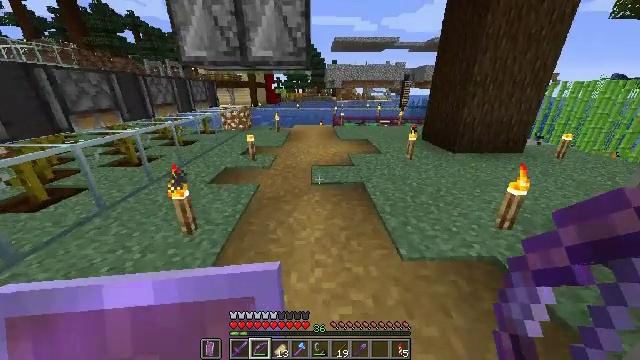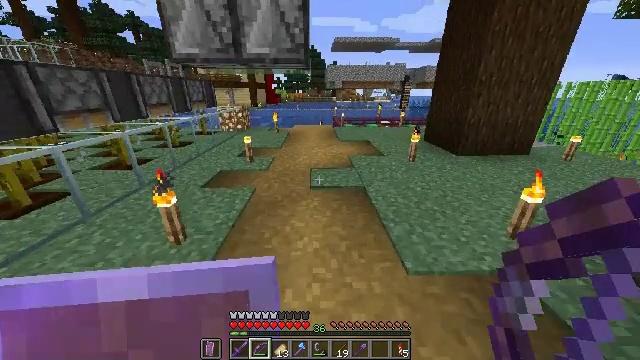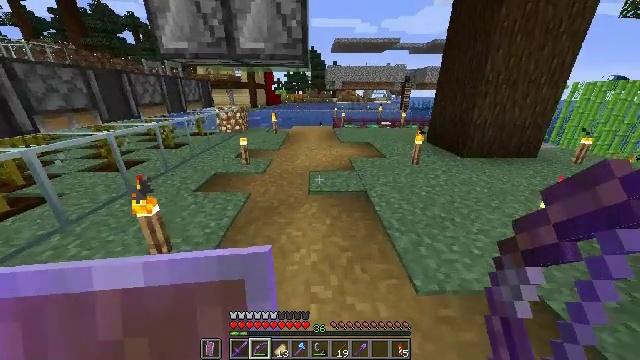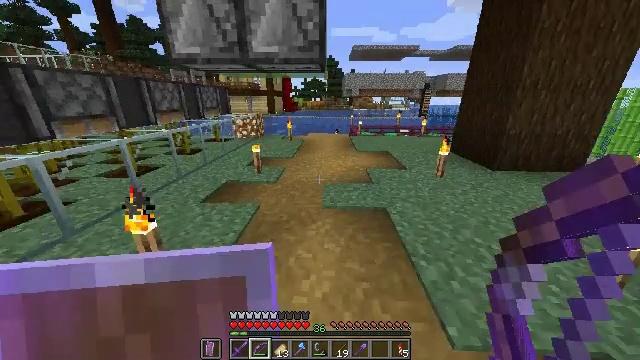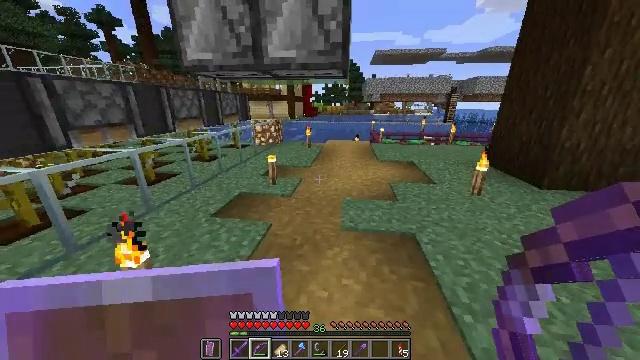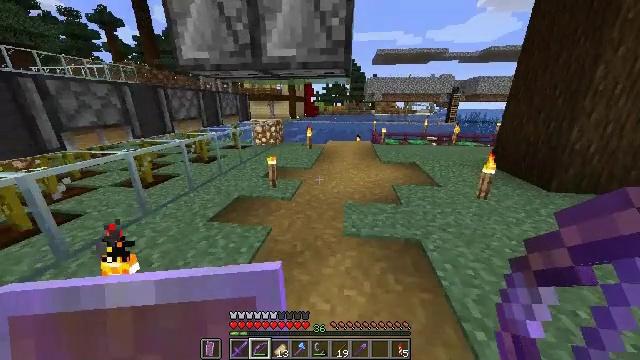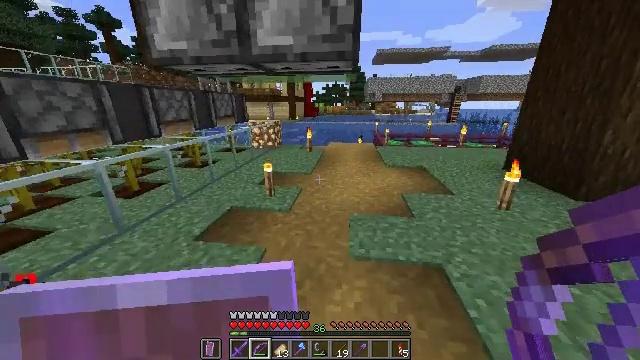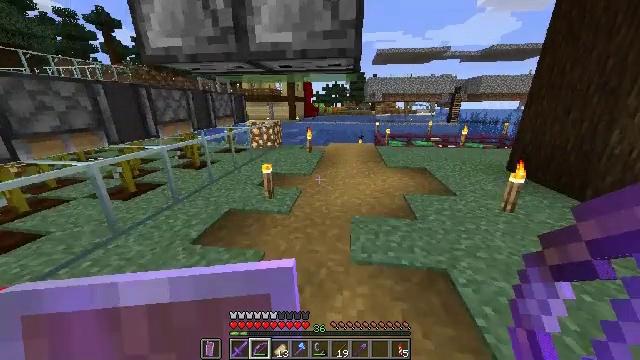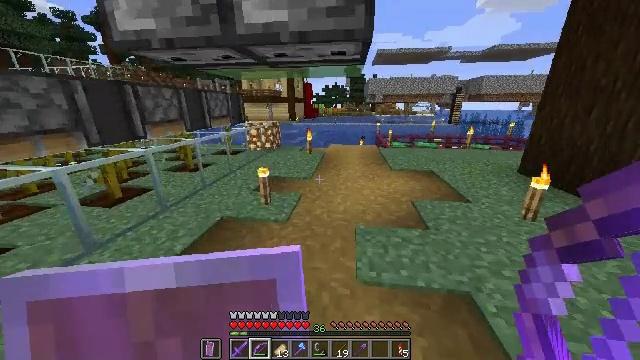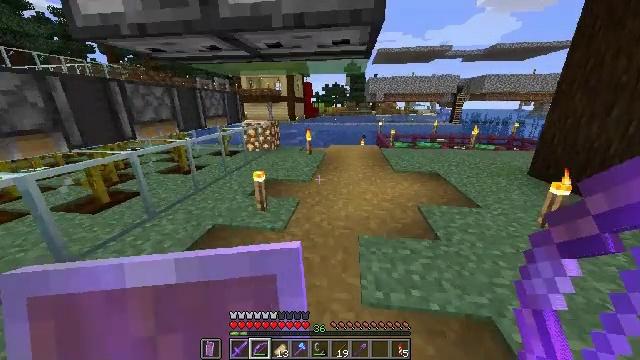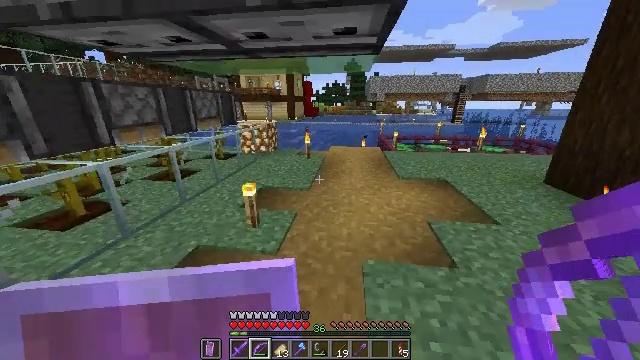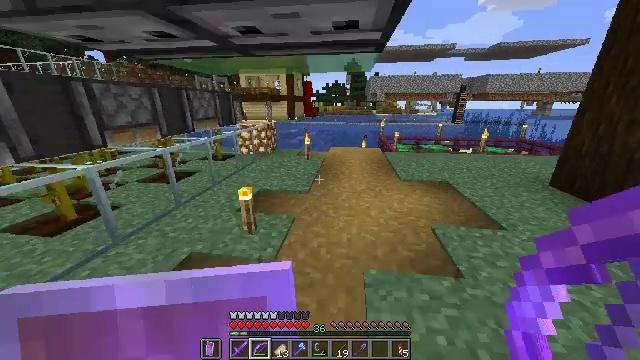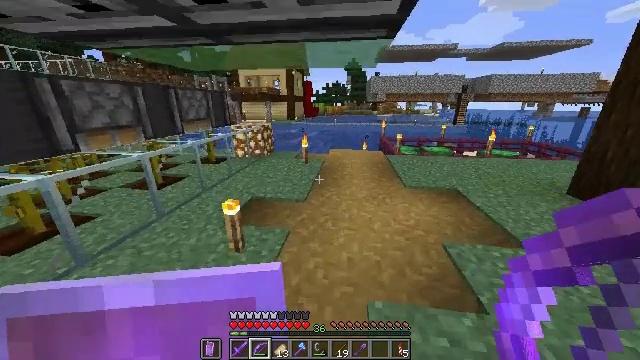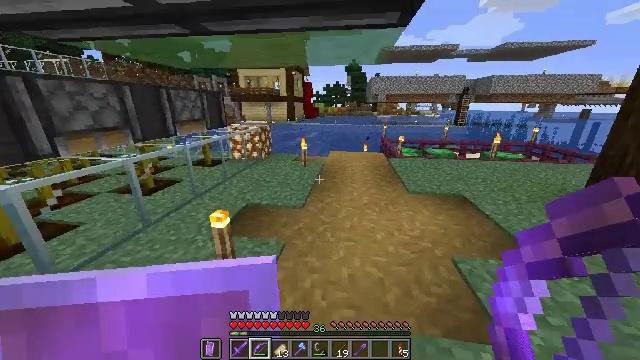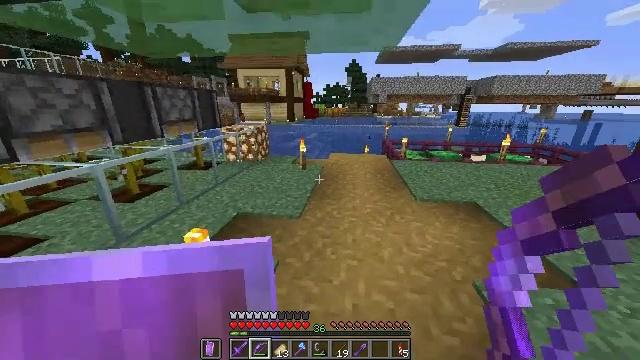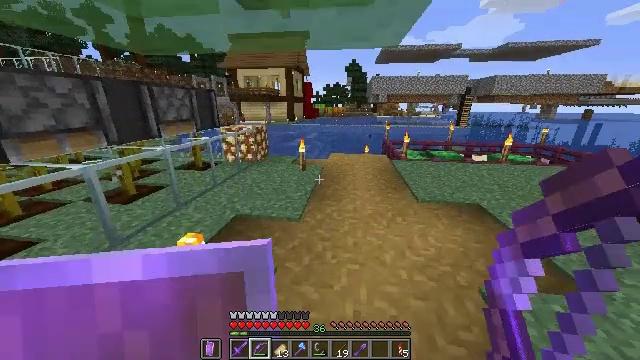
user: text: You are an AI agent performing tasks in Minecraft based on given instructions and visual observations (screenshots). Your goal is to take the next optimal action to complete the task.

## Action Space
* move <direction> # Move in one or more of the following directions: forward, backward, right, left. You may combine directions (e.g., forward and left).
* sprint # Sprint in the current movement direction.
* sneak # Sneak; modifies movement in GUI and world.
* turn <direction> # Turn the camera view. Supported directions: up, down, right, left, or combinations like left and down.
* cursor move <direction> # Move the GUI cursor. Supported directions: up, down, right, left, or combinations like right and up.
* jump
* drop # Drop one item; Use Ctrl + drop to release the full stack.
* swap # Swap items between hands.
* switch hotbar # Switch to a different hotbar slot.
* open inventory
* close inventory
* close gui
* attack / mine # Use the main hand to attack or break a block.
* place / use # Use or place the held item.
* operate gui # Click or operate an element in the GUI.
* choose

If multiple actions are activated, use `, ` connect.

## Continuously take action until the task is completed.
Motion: motion action
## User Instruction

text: Mine the yellow shulker box.
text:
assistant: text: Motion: move forward, sprint
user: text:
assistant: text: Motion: move forward, sprint
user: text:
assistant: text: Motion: move forward, sprint, turn left and up
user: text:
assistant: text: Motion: move forward, sprint, turn left and up
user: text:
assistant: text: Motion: move forward, sprint
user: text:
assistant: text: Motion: move forward, sprint
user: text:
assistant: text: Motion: move forward, sprint
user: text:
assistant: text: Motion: move forward, sprint
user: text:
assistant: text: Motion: move forward, sprint
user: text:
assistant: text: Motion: move forward, sprint
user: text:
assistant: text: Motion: move forward, sprint
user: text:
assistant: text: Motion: move forward, sprint
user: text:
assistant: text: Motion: move forward, sprint
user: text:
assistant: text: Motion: move forward, sprint
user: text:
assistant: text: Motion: move forward, sprint
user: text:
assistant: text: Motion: move forward, sprint
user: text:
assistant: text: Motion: move forward, sprint
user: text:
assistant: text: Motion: move forward, sprint
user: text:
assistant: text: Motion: move forward, sprint
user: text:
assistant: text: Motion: move forward, sprint
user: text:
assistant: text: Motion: move forward, sprint, turn left
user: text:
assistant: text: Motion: move forward, sprint, turn left and up
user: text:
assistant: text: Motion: move forward, sprint, turn left and up
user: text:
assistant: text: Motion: move forward, sprint, turn left
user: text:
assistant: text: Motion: move forward, sprint, turn left
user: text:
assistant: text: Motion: move forward, sprint
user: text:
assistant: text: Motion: move forward, sprint
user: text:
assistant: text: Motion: move forward, sprint
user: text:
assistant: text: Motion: move forward and move right, sprint
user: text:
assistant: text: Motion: move forward and move right, sprint